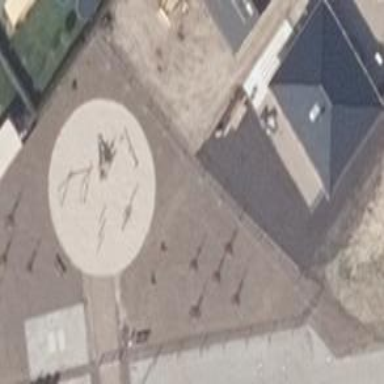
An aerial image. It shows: Playground with springy equipment.